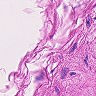
Metastatic tissue present: no